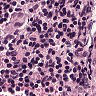
Metastatic tissue present: no